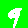
Digit: 9